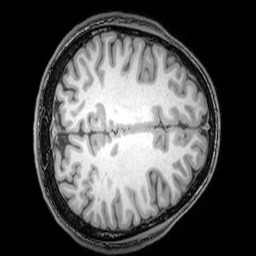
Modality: T1w
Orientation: axial
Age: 21
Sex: male
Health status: healthy
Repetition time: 0.081 s
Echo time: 0.037 s